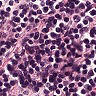
Metastatic tissue present: no